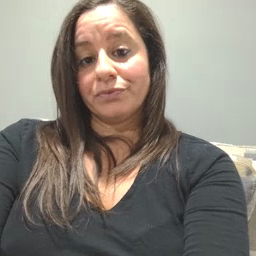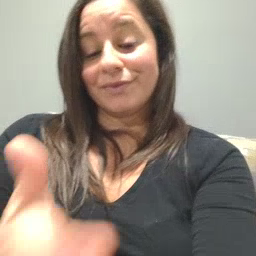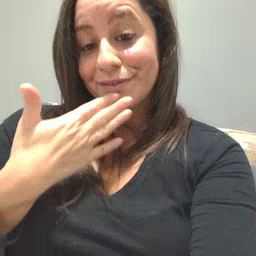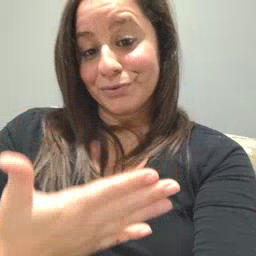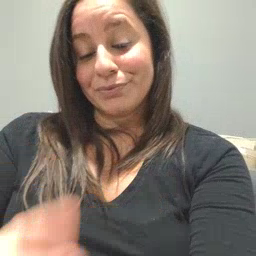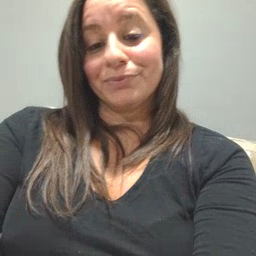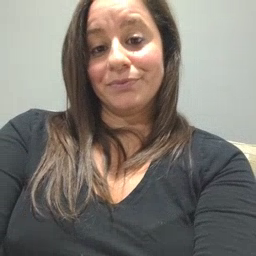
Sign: thankyou